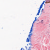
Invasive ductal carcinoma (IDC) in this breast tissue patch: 0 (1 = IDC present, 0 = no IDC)